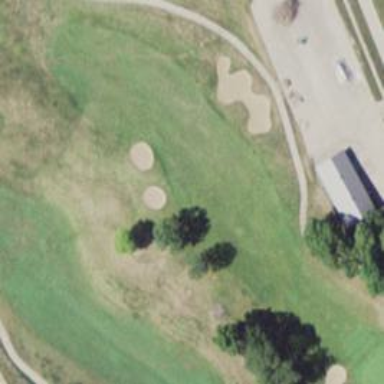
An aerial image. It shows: Grassy area designated as golf fairway.